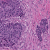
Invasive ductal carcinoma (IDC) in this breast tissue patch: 1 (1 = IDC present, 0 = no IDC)